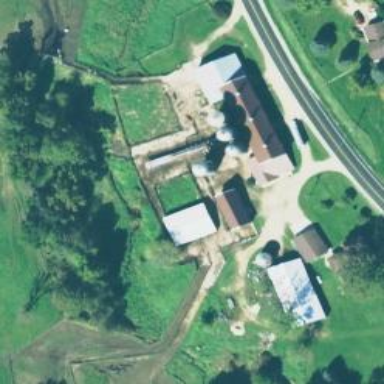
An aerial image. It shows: Silo.